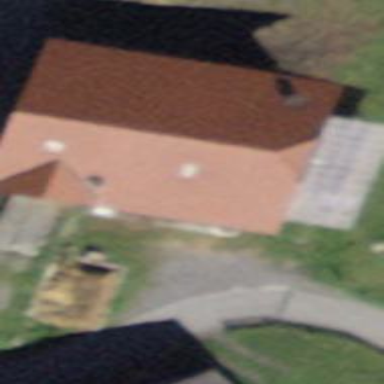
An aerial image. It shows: Barn.